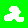
Digit: 2